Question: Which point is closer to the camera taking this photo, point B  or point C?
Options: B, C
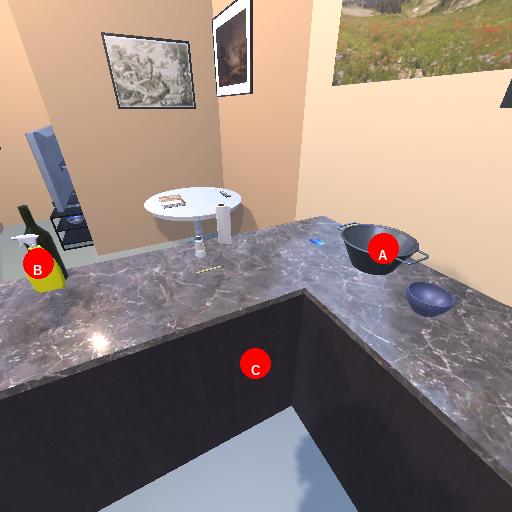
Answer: B